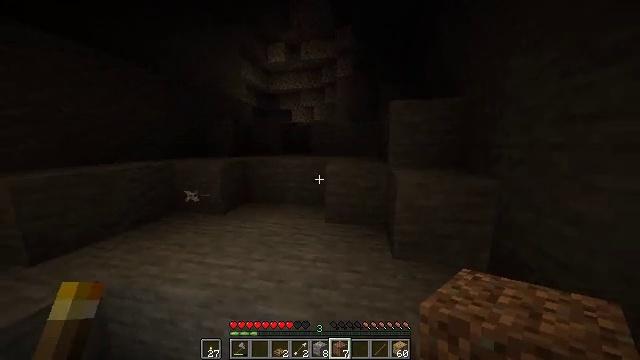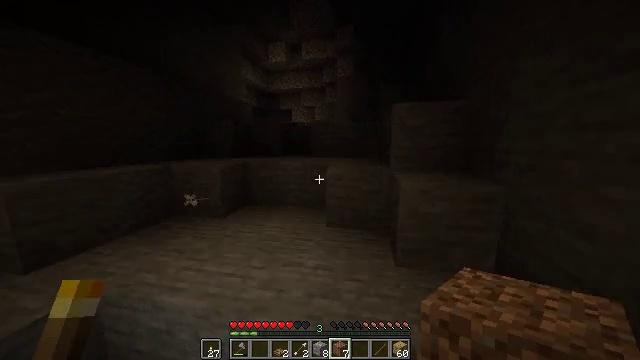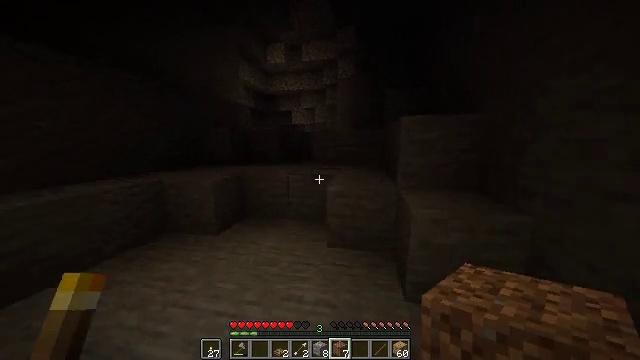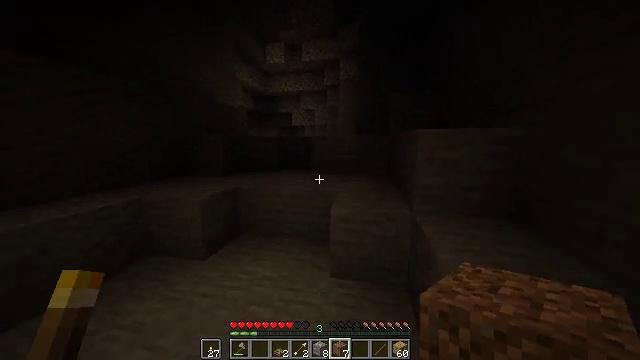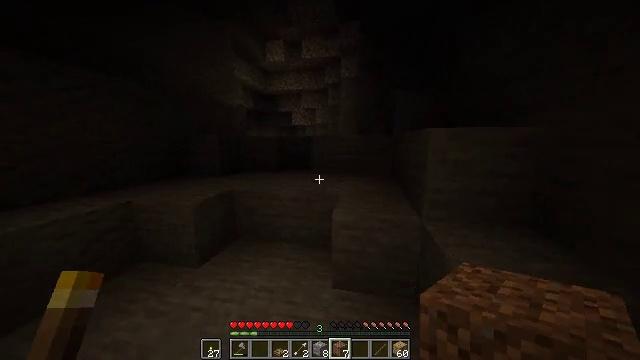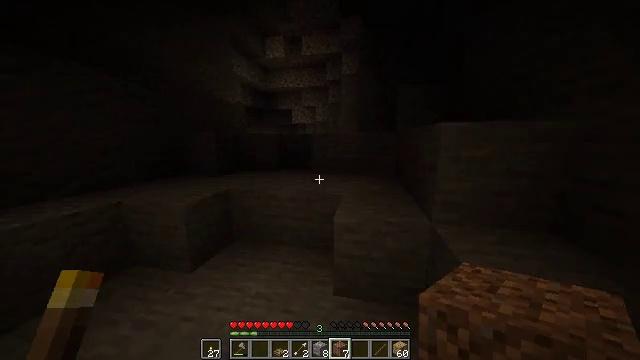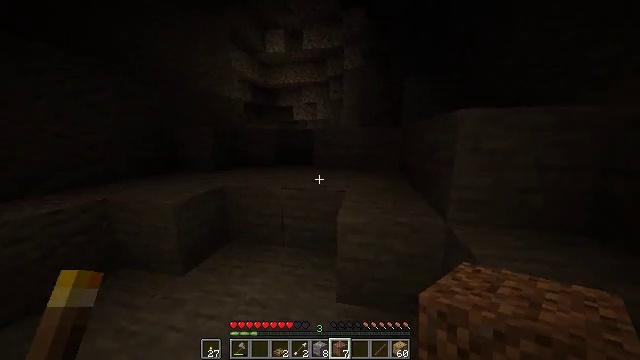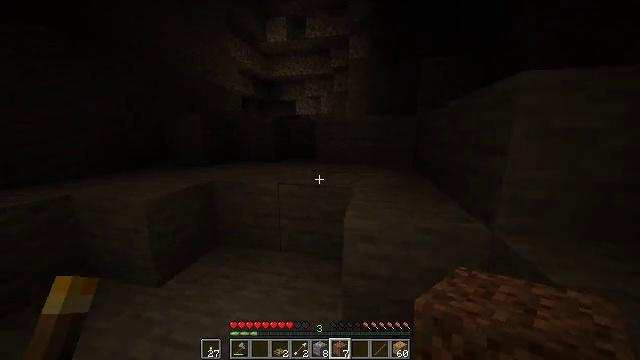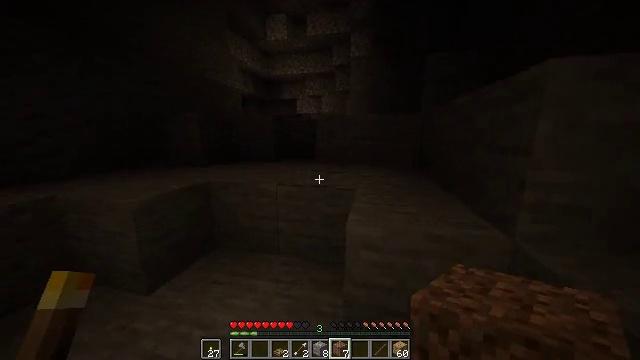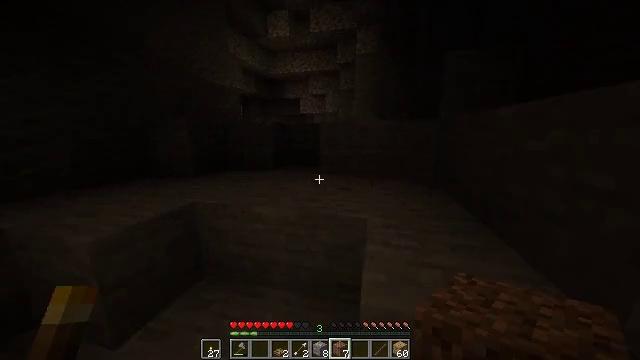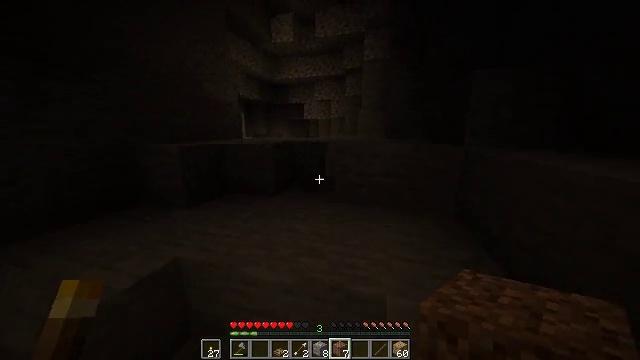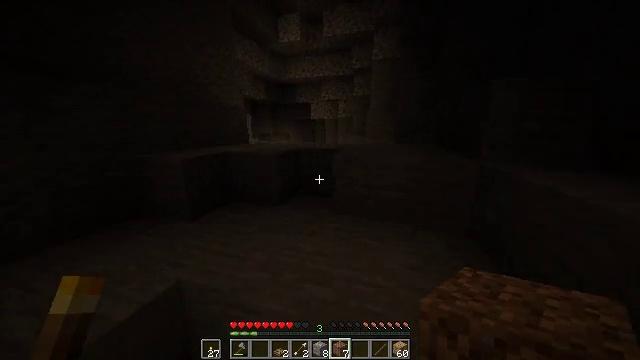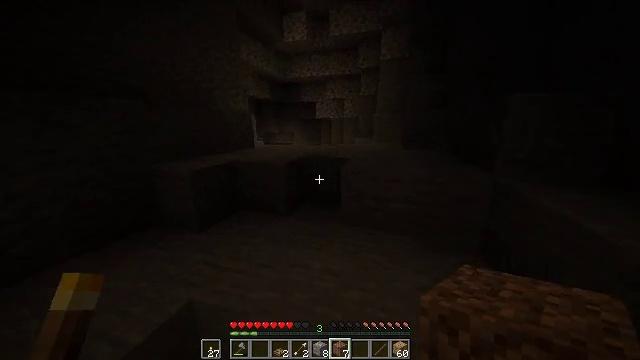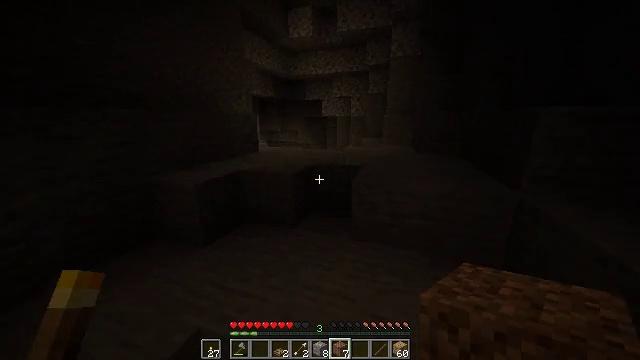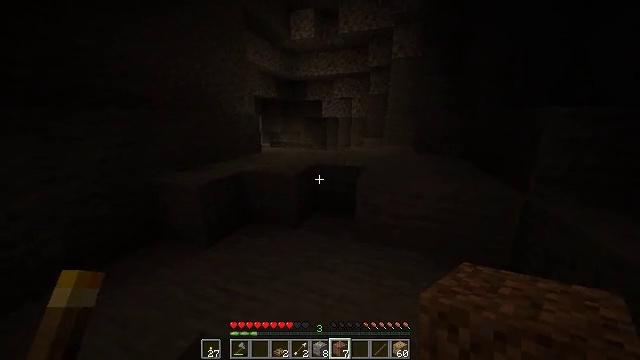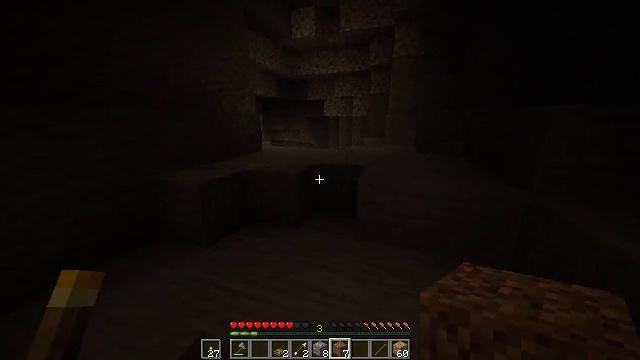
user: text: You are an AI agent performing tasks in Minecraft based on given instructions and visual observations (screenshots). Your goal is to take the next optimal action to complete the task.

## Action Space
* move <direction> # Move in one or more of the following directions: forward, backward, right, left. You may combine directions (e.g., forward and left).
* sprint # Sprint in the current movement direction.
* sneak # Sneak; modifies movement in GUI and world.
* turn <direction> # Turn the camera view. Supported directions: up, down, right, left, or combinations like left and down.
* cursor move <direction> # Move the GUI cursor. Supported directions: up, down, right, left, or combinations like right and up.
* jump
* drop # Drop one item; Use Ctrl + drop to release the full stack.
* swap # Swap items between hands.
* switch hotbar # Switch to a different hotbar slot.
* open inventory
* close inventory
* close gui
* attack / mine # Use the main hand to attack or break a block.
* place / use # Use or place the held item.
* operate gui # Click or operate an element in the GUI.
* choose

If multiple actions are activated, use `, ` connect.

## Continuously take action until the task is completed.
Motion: motion action
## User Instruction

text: Interact with the furnace to cook salmon.
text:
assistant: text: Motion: move forward, sprint, jump
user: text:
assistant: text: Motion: move forward, sprint, jump
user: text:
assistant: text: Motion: move forward, sprint, jump
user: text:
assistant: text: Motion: move forward, sprint, jump
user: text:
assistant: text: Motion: move forward, sprint, jump
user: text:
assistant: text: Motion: move forward, sprint, jump
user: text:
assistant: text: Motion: move forward, sprint, jump
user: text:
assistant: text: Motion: move forward, sprint, jump
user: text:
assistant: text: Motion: move forward, sprint, jump
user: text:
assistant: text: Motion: move forward, sprint, turn left, jump
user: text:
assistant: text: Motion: move forward, sprint, turn left, jump
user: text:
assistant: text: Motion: move forward, sprint, turn left, jump
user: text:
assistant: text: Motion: move forward, sprint, jump
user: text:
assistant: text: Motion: move forward, sprint, jump
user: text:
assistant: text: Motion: move forward, sprint, jump
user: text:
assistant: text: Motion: move forward, sprint, jump
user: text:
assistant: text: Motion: move forward, sprint, jump
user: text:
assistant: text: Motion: move forward, sprint, jump
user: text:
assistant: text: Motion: move forward, sprint, jump
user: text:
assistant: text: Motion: move forward, sprint, jump
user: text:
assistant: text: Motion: move forward, sprint, jump
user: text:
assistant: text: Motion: move forward, sprint, jump
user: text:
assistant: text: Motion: move forward, sprint, jump
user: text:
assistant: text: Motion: move forward, sprint, jump
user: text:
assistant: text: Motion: move forward, sprint, turn down, jump
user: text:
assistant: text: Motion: move forward, sprint, turn right and down, jump
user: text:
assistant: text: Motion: move forward, sprint, turn down, jump
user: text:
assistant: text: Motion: move forward, sprint, jump
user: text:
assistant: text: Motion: move forward, sprint, jump
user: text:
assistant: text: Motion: move forward, sprint, jump